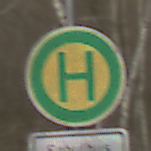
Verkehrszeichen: Haltestelle
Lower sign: ZeitangabenMitBeschraenkungAufWochentage5
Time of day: MorningAfternoon
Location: Outdoor (Nature)
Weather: PartlyCloudy
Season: Winter
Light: Natural